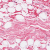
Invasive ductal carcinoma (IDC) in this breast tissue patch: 0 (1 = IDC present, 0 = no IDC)